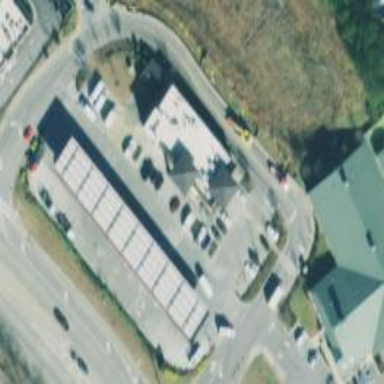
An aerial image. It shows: Fuel station with roof.